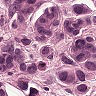
Metastatic tissue present: yes